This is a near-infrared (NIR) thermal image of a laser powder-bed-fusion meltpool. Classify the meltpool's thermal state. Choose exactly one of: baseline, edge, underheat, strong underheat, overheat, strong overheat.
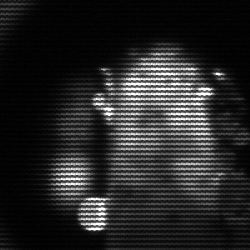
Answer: strong underheat